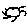
Label: sun